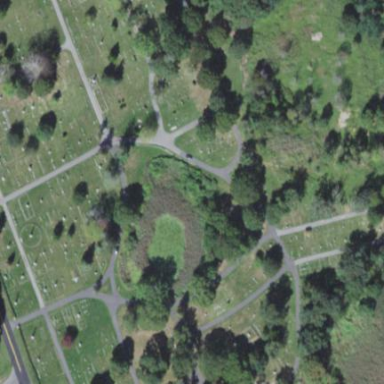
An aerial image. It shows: Cemetery.